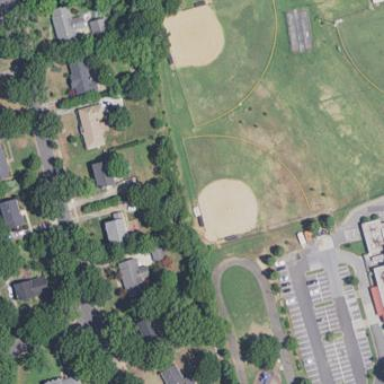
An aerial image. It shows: Baseball pitch for leisure and sports activities.